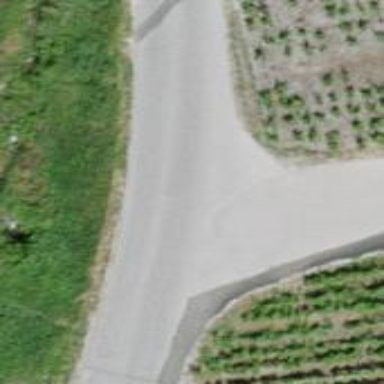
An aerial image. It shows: Unclassified road.